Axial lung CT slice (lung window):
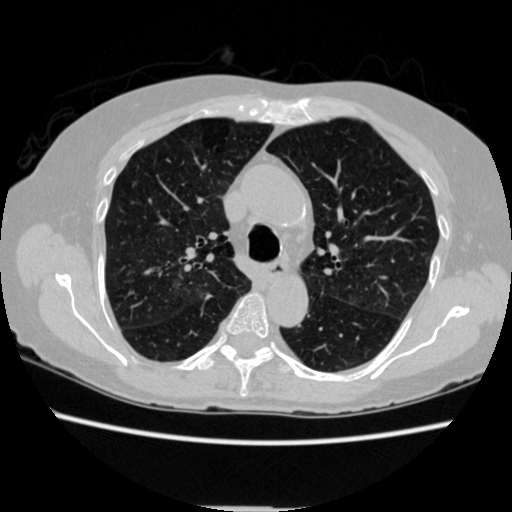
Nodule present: no